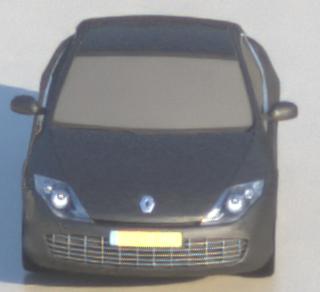
Make: Renault
Model: Laguna Coupé TCe 170
Detailed model: Laguna (III) Coupé
Model produced from: 2010/11
Model produced until: 2011/05
Doors: 2
Color: gray
Road condition: wet road
Daytime: sunrise or sunset
Contrast: medium contrast